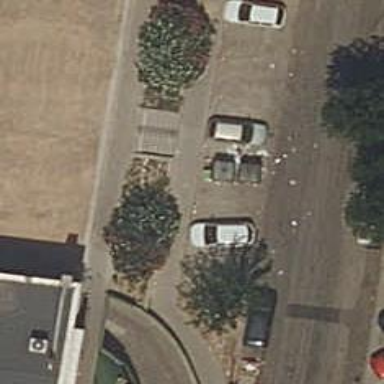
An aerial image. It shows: Set of steps on the road.